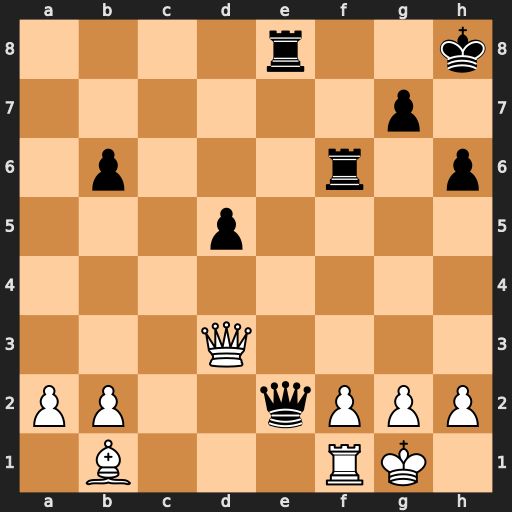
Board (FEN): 4r2k/6p1/1p3r1p/3p4/8/3Q4/PP2qPPP/1B3RK1
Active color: w
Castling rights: -
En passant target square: -
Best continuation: Qh7#